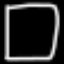
Label: square